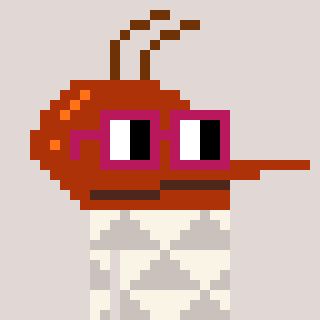
a pixel art character with square dark red glasses, a mosquito-shaped head and a foggrey-colored body on a warm background